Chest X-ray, PA view. Patient: 51 years old, sex M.
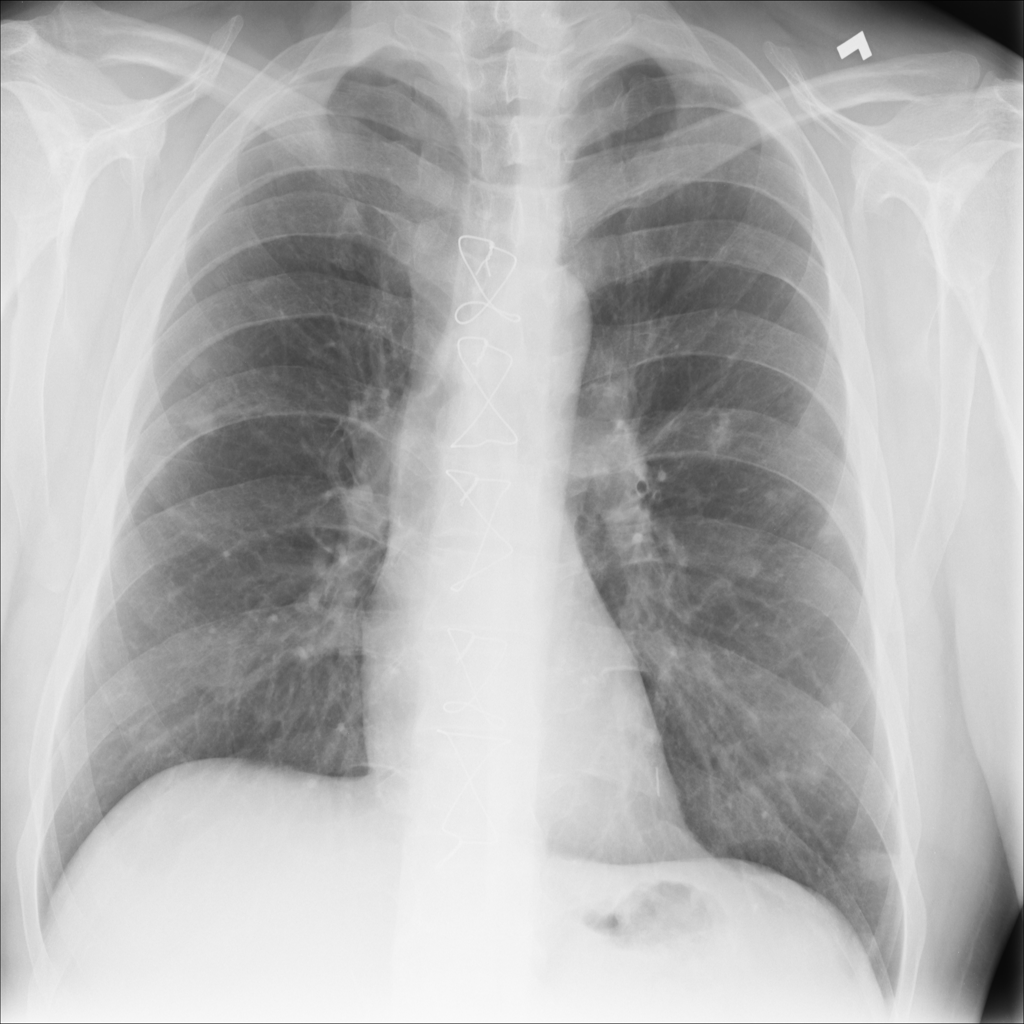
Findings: Nodule